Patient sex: M
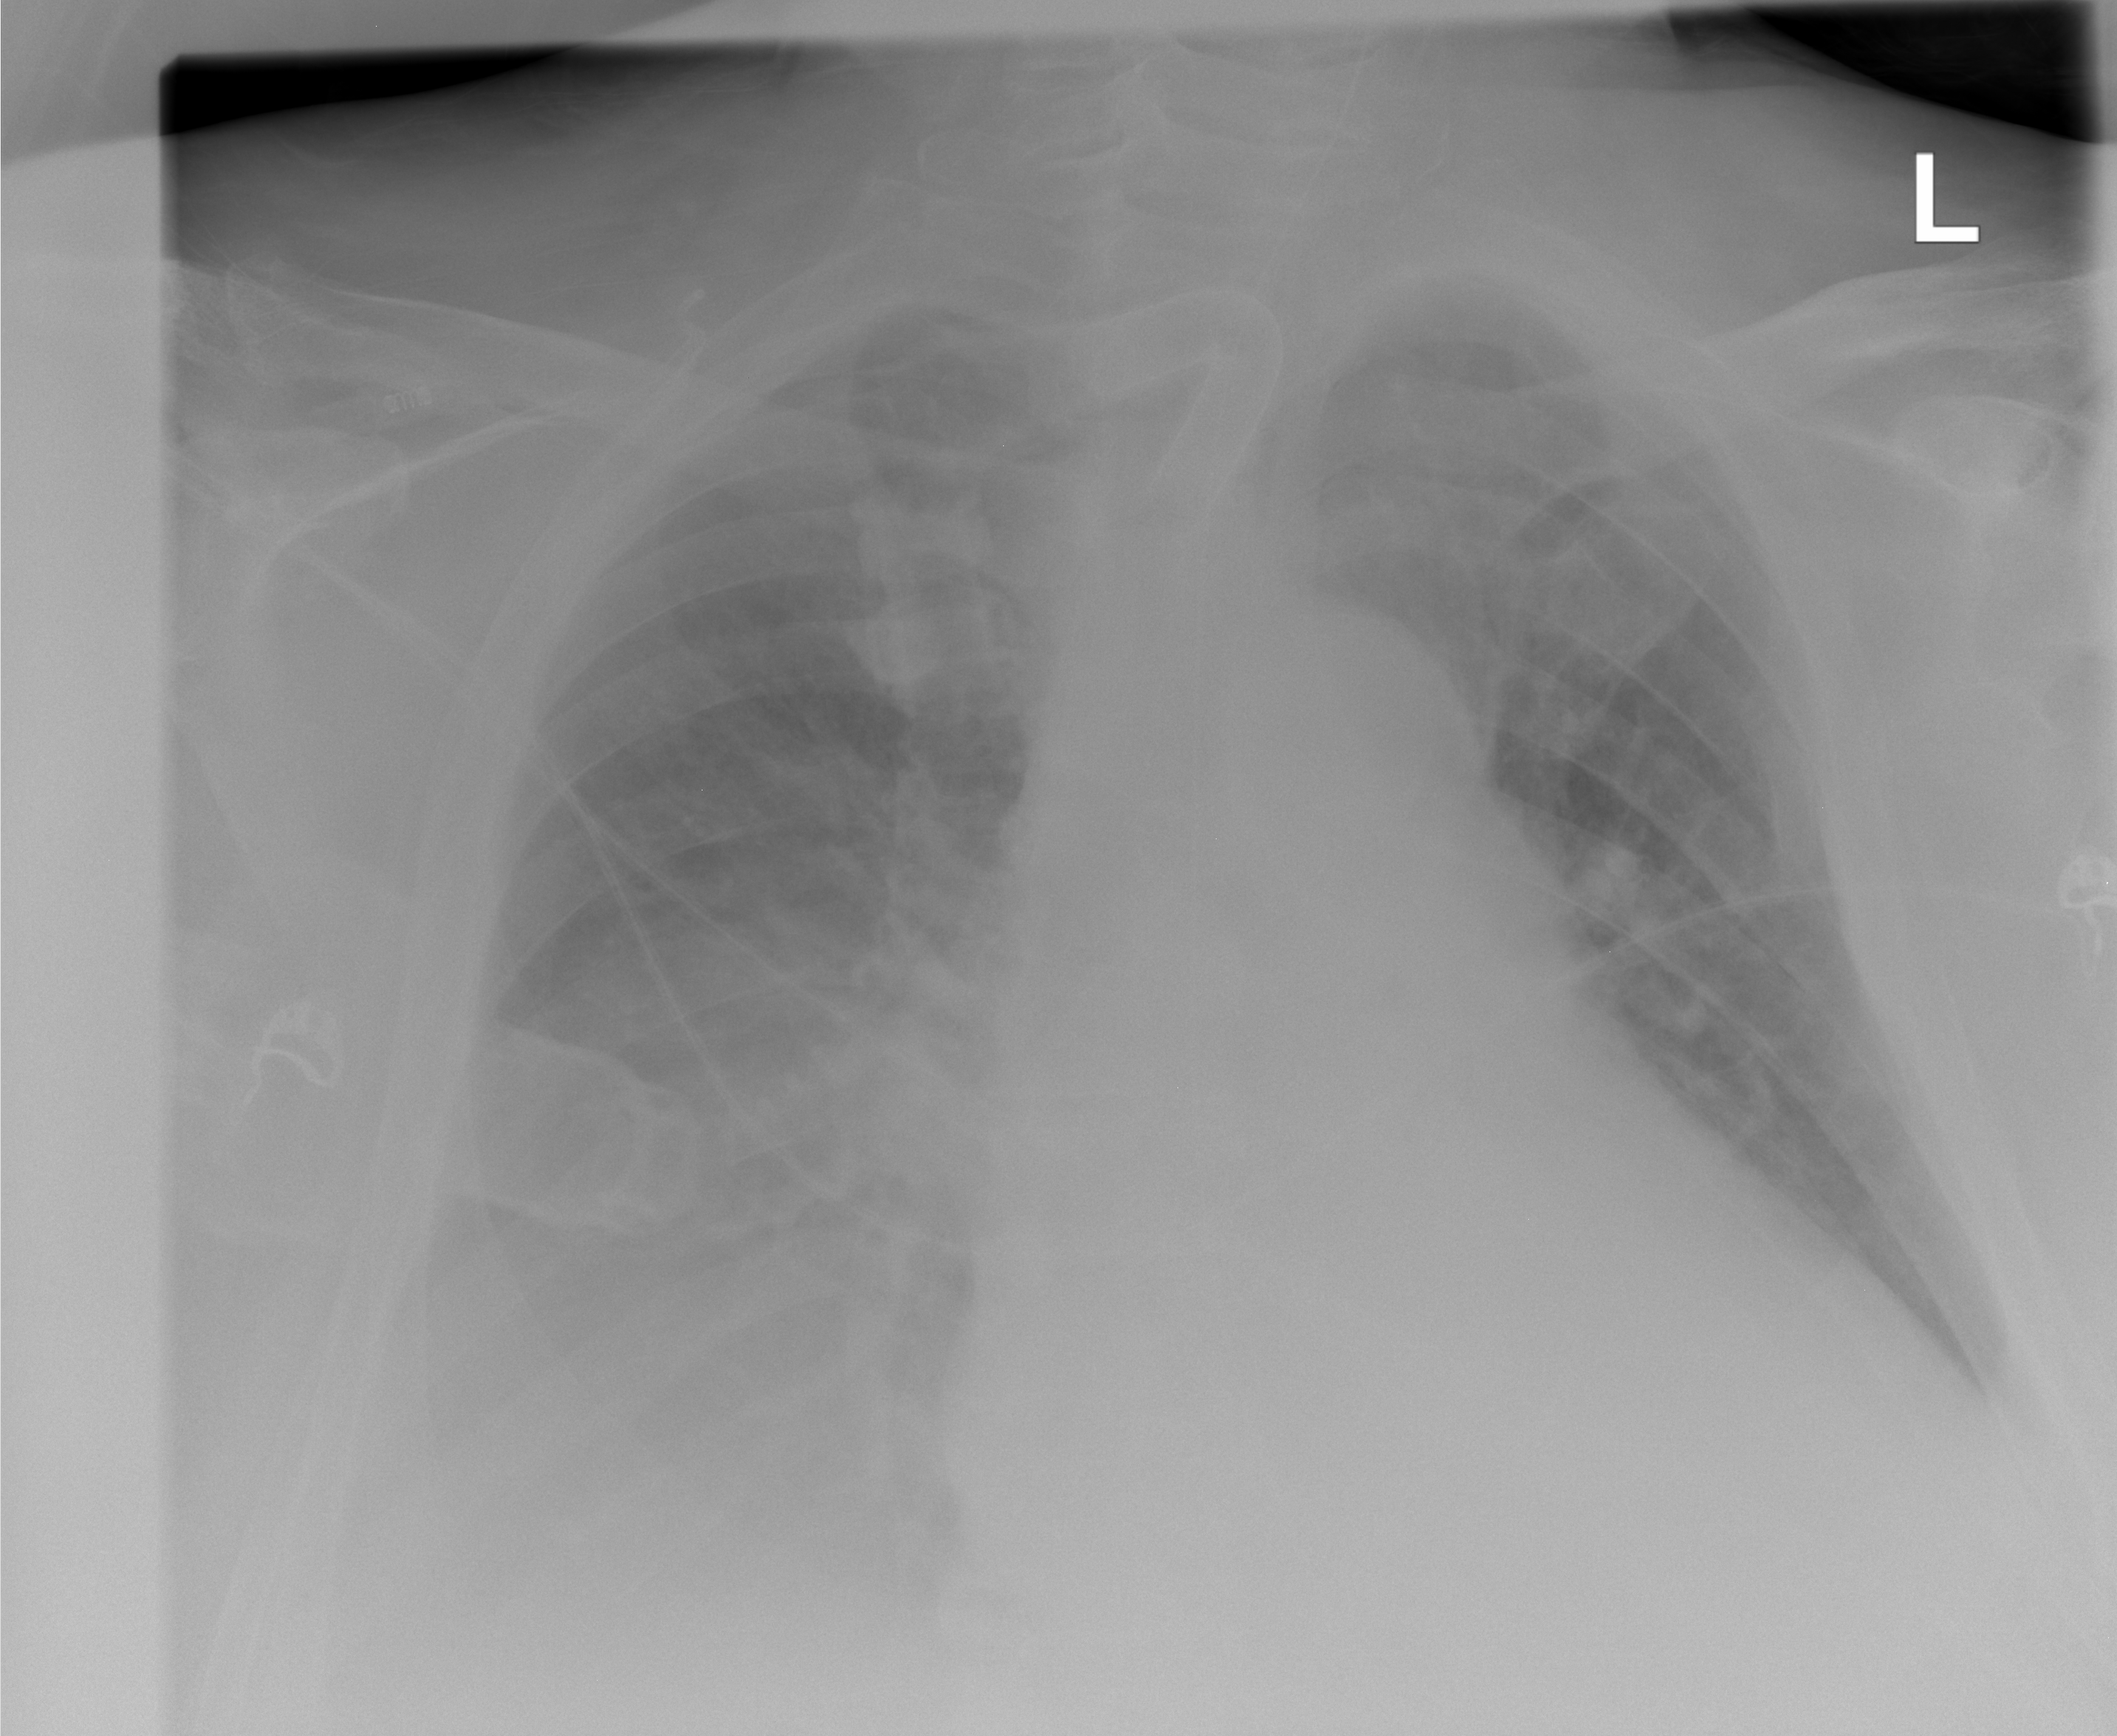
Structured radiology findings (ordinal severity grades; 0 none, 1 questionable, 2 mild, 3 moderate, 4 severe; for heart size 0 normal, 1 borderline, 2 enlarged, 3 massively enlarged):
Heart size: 3
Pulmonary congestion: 3
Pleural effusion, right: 2
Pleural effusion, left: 0
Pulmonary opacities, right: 0
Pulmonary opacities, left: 0
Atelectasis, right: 2
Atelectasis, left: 0